Question: I have a list of 3 items:
'''
[image_1] [text_1]
[image_2] [text_2]
[image_3] [text_3]
'''

I'm not using a ListView. Instead I used a RelativeLayout.
How would I handle an OnClickListener for both the TextView and ImageView?
list_layout.xml
'''
<?xml version="1.0" encoding="utf-8"?>
<RelativeLayout xmlns:android="http://schemas.android.com/apk/res/android"
android:layout_width="match_parent"
android:layout_height="match_parent" >
<ImageView
android:id="@+id/image_1"
android:layout_width="wrap_content"
android:layout_height="wrap_content"
android:layout_alignParentLeft="true"
android:layout_alignParentTop="true"
android:layout_marginLeft="21dp"
android:layout_marginTop="21dp"
android:src="@drawable/calbutton" />
<TextView
android:id="@+id/text_1"
android:layout_width="wrap_content"
android:layout_height="wrap_content"
android:layout_alignTop="@+id/image_1"
android:layout_toRightOf="@+id/image_1"
android:text="TextView" />
<ImageView
android:id="@+id/image_2"
android:layout_width="wrap_content"
android:layout_height="wrap_content"
android:layout_alignBelow="@+id/image_1"
android:layout_below="@+id/image_1"
android:layout_marginLeft="21dp"
android:layout_marginTop="21dp"
android:src="@drawable/calbutton" />
<TextView
android:id="@+id/text_2"
android:layout_width="wrap_content"
android:layout_height="wrap_content"
android:layout_alignLeft="@+id/text_1"
android:layout_alignTop="@+id/image_2"
android:text="TextView" />
<ImageView
android:id="@+id/image_3"
android:layout_width="wrap_content"
android:layout_height="wrap_content"
android:layout_alignBelow="@+id/image_2"
android:layout_below="@+id/image_2"
android:layout_marginLeft="21dp"
android:layout_marginTop="21dp"
android:src="@drawable/calbutton" />
<TextView
android:id="@+id/text_3"
android:layout_width="wrap_content"
android:layout_height="wrap_content"
android:layout_alignTop="@+id/image_3"
android:layout_toRightOf="@+id/image_3"
android:text="TextView" />
</RelativeLayout>
'''
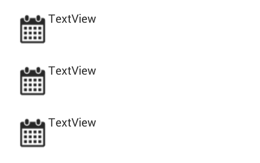
Answer: you can add one parent view for both view and call click listener to that parent view like you can add LinearLayout as parent:
'''
<LinearLayout android:id="@+id/firstparent">
<Imageview/>
<TextView/>
</LinearLayout>
<LinearLayout android:id="@+id/secondparent">
<Imageview/>
<TextView/>
</LinearLayout>
<LinearLayout android:id="@+id/thirdparent">
<Imageview/>
<TextView/>
</LinearLayout>
<LinearLayout android:id="@+id/forthparent">
<Imageview/>
<TextView/>
</LinearLayout>
'''
Now set the click listener to 'LinearLayout' so you can get the same event whether you click the imageview or textview.
then register the onClickListner for each layout like.
'''
layout1.setOnClickListener(this);
layout2.setOnClickListener(this);
layout3.setOnClickListener(this);
layout4.setOnClickListener(this);
@Override
public void onClick ( View v )
{
if ( v == layout1 )
{
// your code...
}
else if(v == layout2){
// your code...
}
//// add others...
}
'''